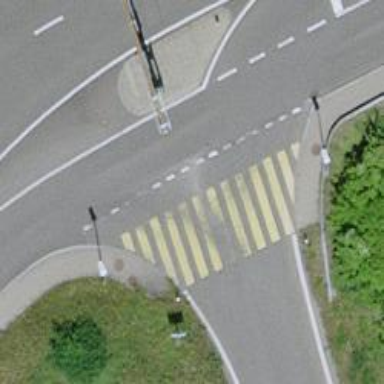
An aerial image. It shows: Zebra crossing on the road.